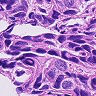
Metastatic tissue present: yes